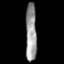
Tissue: prostate
Cell type: T cells
Senescence score: 0.321
Nuclear area (px): 643
Mean DAPI intensity: 148.425